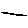
Label: line